Question: I want to draw two circles on the gray rectangle in HTML canvas.
I attempted the following steps:
1. Fill rectangle gray
2. Change globalComposition lighter to mix two colors.
I want to mix only blue and red, not gray and gray rectangle.

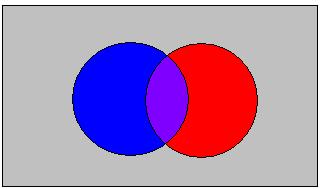
Answer: You can easily achieve this property by fill style of the circles in 'rgba', where the last parameter will be alpha or opacity. The syntax will be something like this
'''
circle.fillStyle = "rgba(255, 255, 255, 0.5)";
//can be used to fill as red object with opacity of 0.5
'''
The complete code to achieve the desired effect will be something like this.
'''
// JavaScript Code
var canvas = document.getElementById('myCanvas');
var context = canvas.getContext('2d');
var centerleftX = canvas.width / 4;
var centerRightX = 3 * canvas.width / 4;
var centerY = canvas.height / 2;
var radius = 70;
context.beginPath();
context.rect(0, 0, 400, 200);
context.fillStyle = 'rgb(200,200,200)';
context.fill();
context.lineWidth = 7;
context.strokeStyle = 'black';
context.stroke();
context.beginPath();
context.arc(centerleftX + 50, centerY, radius, 0, 2 * Math.PI, false);
context.fillStyle = "rgba(0, 0,255,0.7)";
context.fill();
context.beginPath();
context.arc(centerRightX - 50, centerY, radius, 0, 2 * Math.PI, false);
context.fillStyle = "rgba(255, 0,0,0.7)";
context.fill();
'''
'''
<!-- HTML Code -->
<canvas id="myCanvas" width="400" height="200">
'''